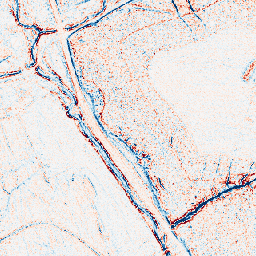
Category: edge_preserving
Decomposition family: bilateral
Decomposition parameters: d: 5
sigma_color: 75
sigma_space: 50
Upsampling method: nearest
Upsampling parameters: scale: 4
Upsampling scale: 4